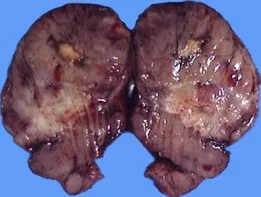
The resected mass is well-demarcated, and exhibits a solid and lobulated appearance in cut surface (B).
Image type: pathology (h&e)